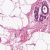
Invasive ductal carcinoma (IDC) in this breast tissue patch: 0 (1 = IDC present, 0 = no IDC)